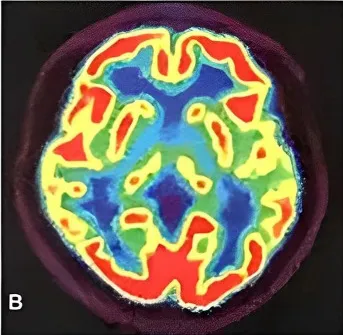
Left middle temporal lobe. Had mild to moderate decreased glucose metabolism, with reductions of 10 and 19%, respectively.
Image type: radiology (mri)